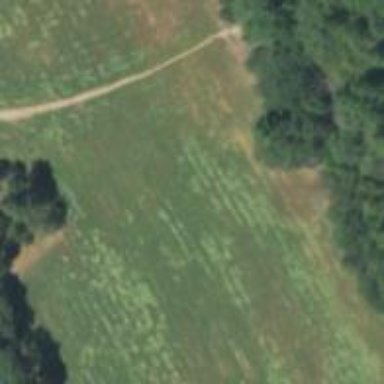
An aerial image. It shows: Path.